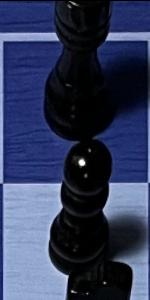
Label: Pawn_Black